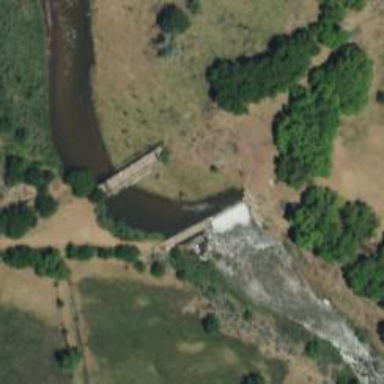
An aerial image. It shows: Dam across waterway.